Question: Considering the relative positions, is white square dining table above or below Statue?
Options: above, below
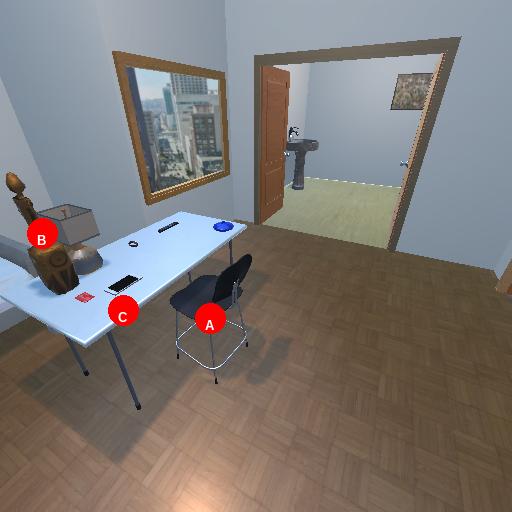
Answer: above